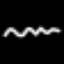
Label: squiggle